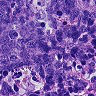
Metastatic tissue present: no